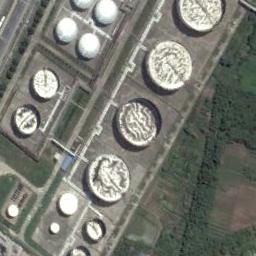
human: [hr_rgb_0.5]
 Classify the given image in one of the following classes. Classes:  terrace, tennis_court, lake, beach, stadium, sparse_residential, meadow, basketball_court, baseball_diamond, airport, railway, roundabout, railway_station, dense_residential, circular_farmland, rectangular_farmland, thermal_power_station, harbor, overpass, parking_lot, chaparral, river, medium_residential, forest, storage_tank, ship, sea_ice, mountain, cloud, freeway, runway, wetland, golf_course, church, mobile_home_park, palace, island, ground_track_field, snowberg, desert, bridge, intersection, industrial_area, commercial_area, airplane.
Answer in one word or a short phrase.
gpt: storage_tank